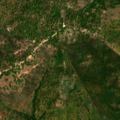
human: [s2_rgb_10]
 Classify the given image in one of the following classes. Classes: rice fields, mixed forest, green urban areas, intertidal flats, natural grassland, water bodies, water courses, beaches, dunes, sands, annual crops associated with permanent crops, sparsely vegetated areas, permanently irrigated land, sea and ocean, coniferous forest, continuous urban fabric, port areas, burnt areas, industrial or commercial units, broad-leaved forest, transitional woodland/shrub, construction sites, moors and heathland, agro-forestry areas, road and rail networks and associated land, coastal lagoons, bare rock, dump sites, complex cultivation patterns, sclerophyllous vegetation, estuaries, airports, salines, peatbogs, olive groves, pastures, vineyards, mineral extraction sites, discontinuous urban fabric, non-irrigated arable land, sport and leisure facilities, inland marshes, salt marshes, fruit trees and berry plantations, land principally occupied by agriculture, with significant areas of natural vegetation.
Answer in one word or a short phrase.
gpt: non-irrigated arable land, agro-forestry areas